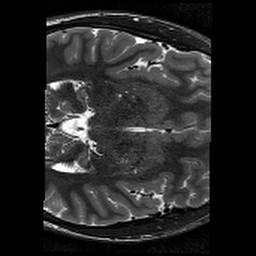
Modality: T2w
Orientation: axial